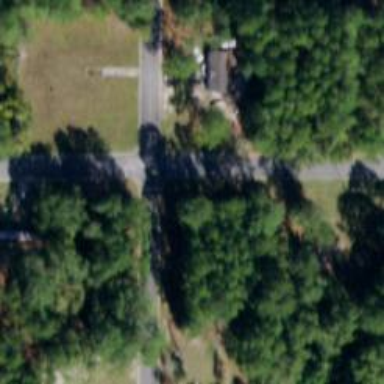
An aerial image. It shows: Residential road.